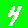
Digit: 4